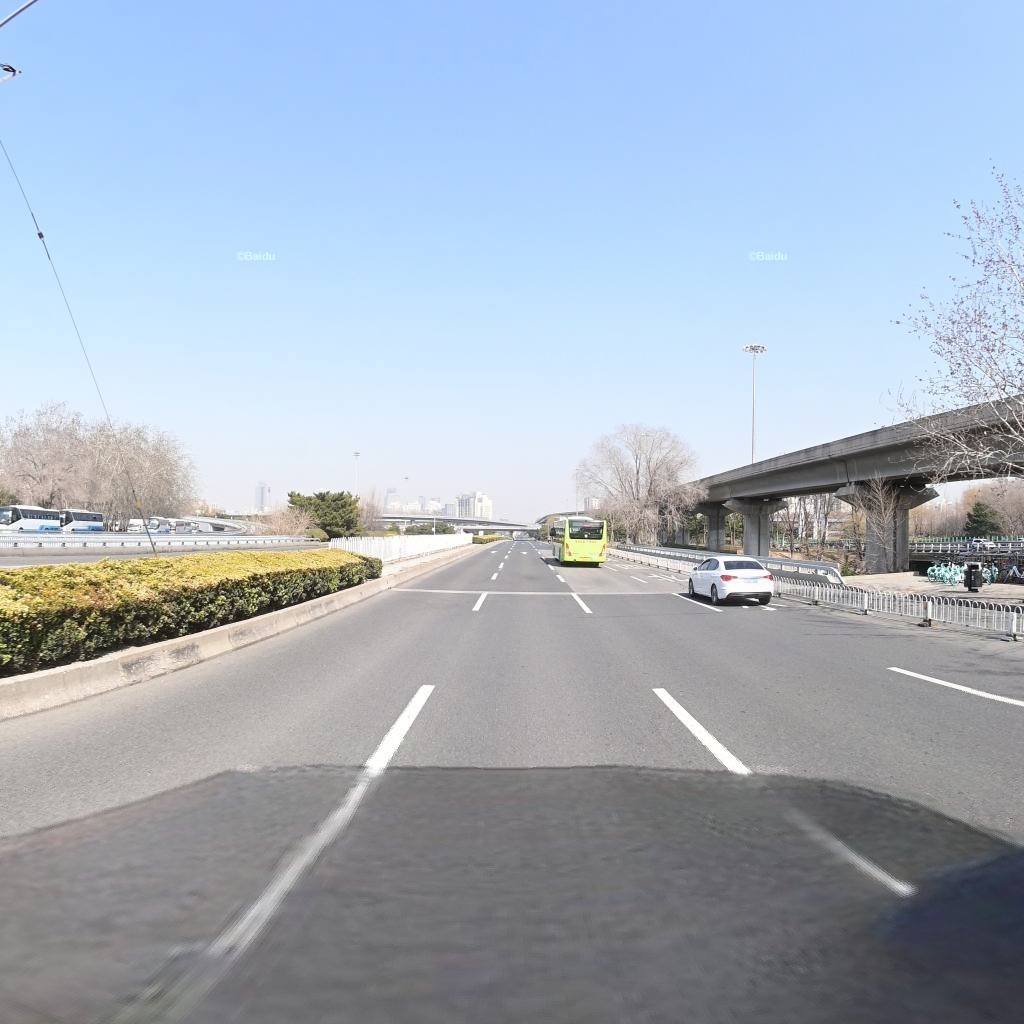
Region: Chaoyang
Road damage annotations: transverse patch